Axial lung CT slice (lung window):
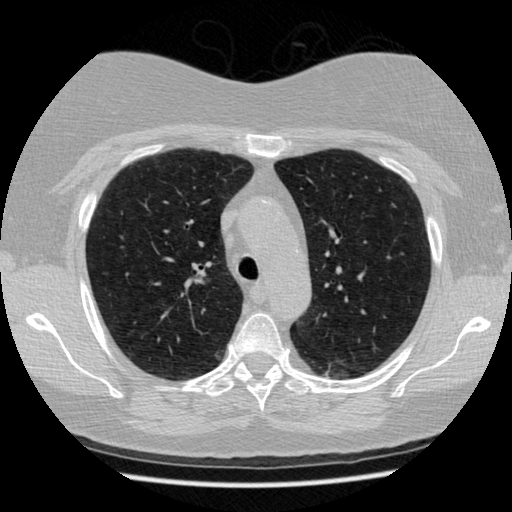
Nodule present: no